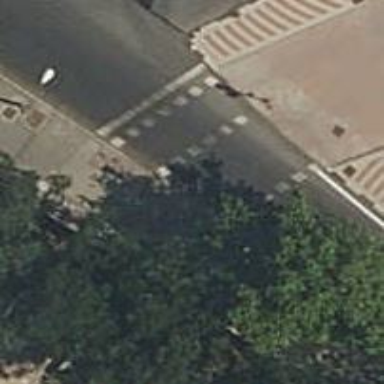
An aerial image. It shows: Road with traffic signals.